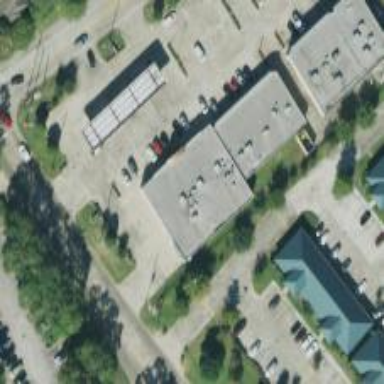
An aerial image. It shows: Convenience shop.